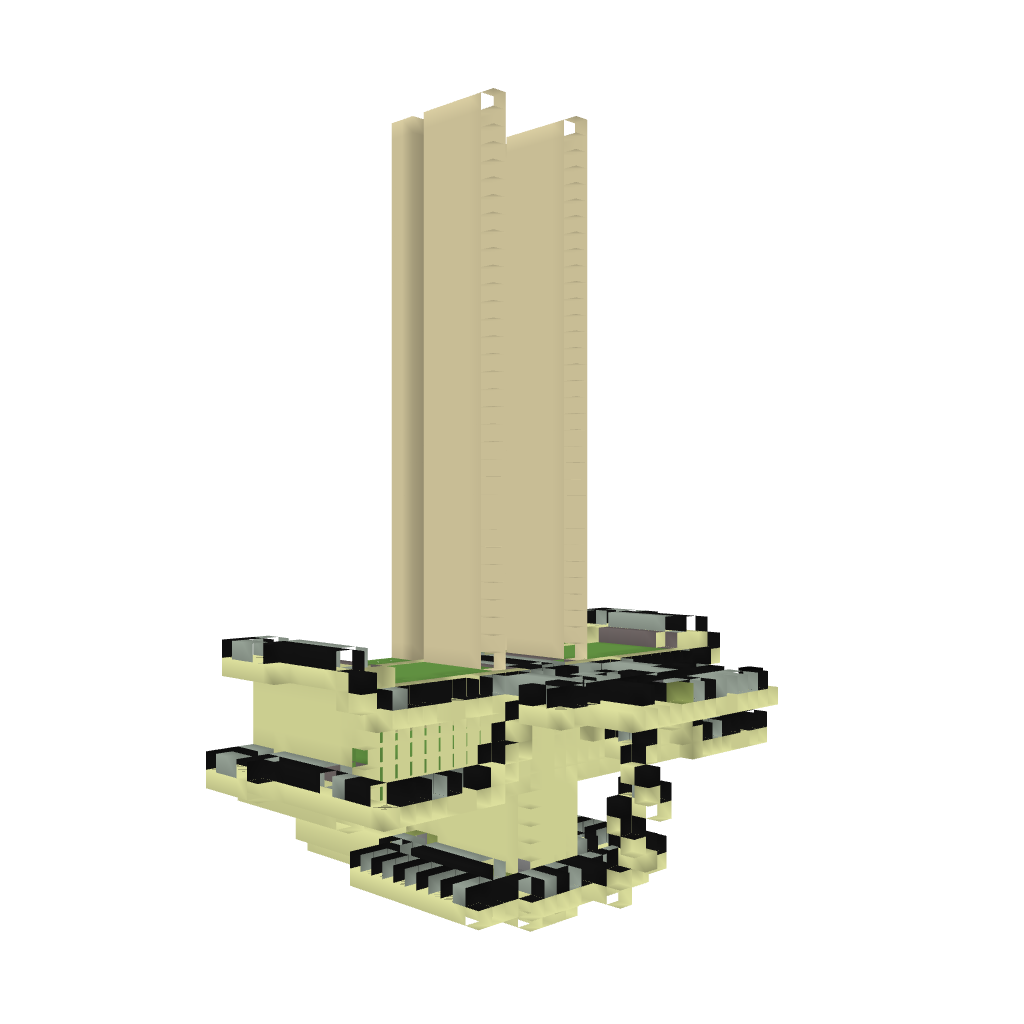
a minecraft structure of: Automatic Redstone 25x8-Shot TNT-Gun